Interaction volume radius: 5 \u00c5
Interaction volume height: 45 \u00c5
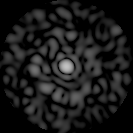
Disorder parameter: 0.8546